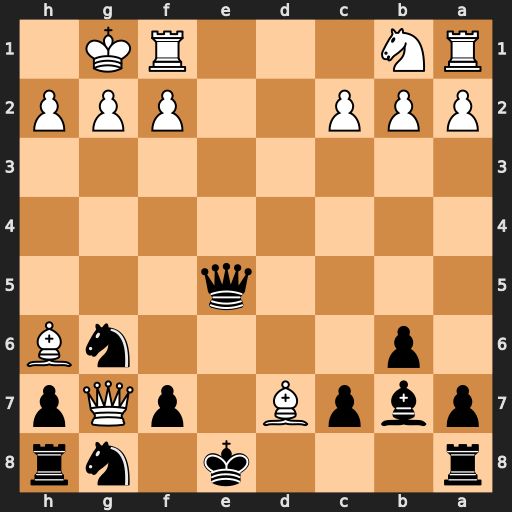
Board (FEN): r3k1nr/pbpB1pQp/1p4nB/4q3/8/8/PPP2PPP/RN3RK1
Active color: b
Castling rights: kq
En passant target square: -
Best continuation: Kxd7 Qxe5 Nxe5